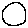
Label: circle